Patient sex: F
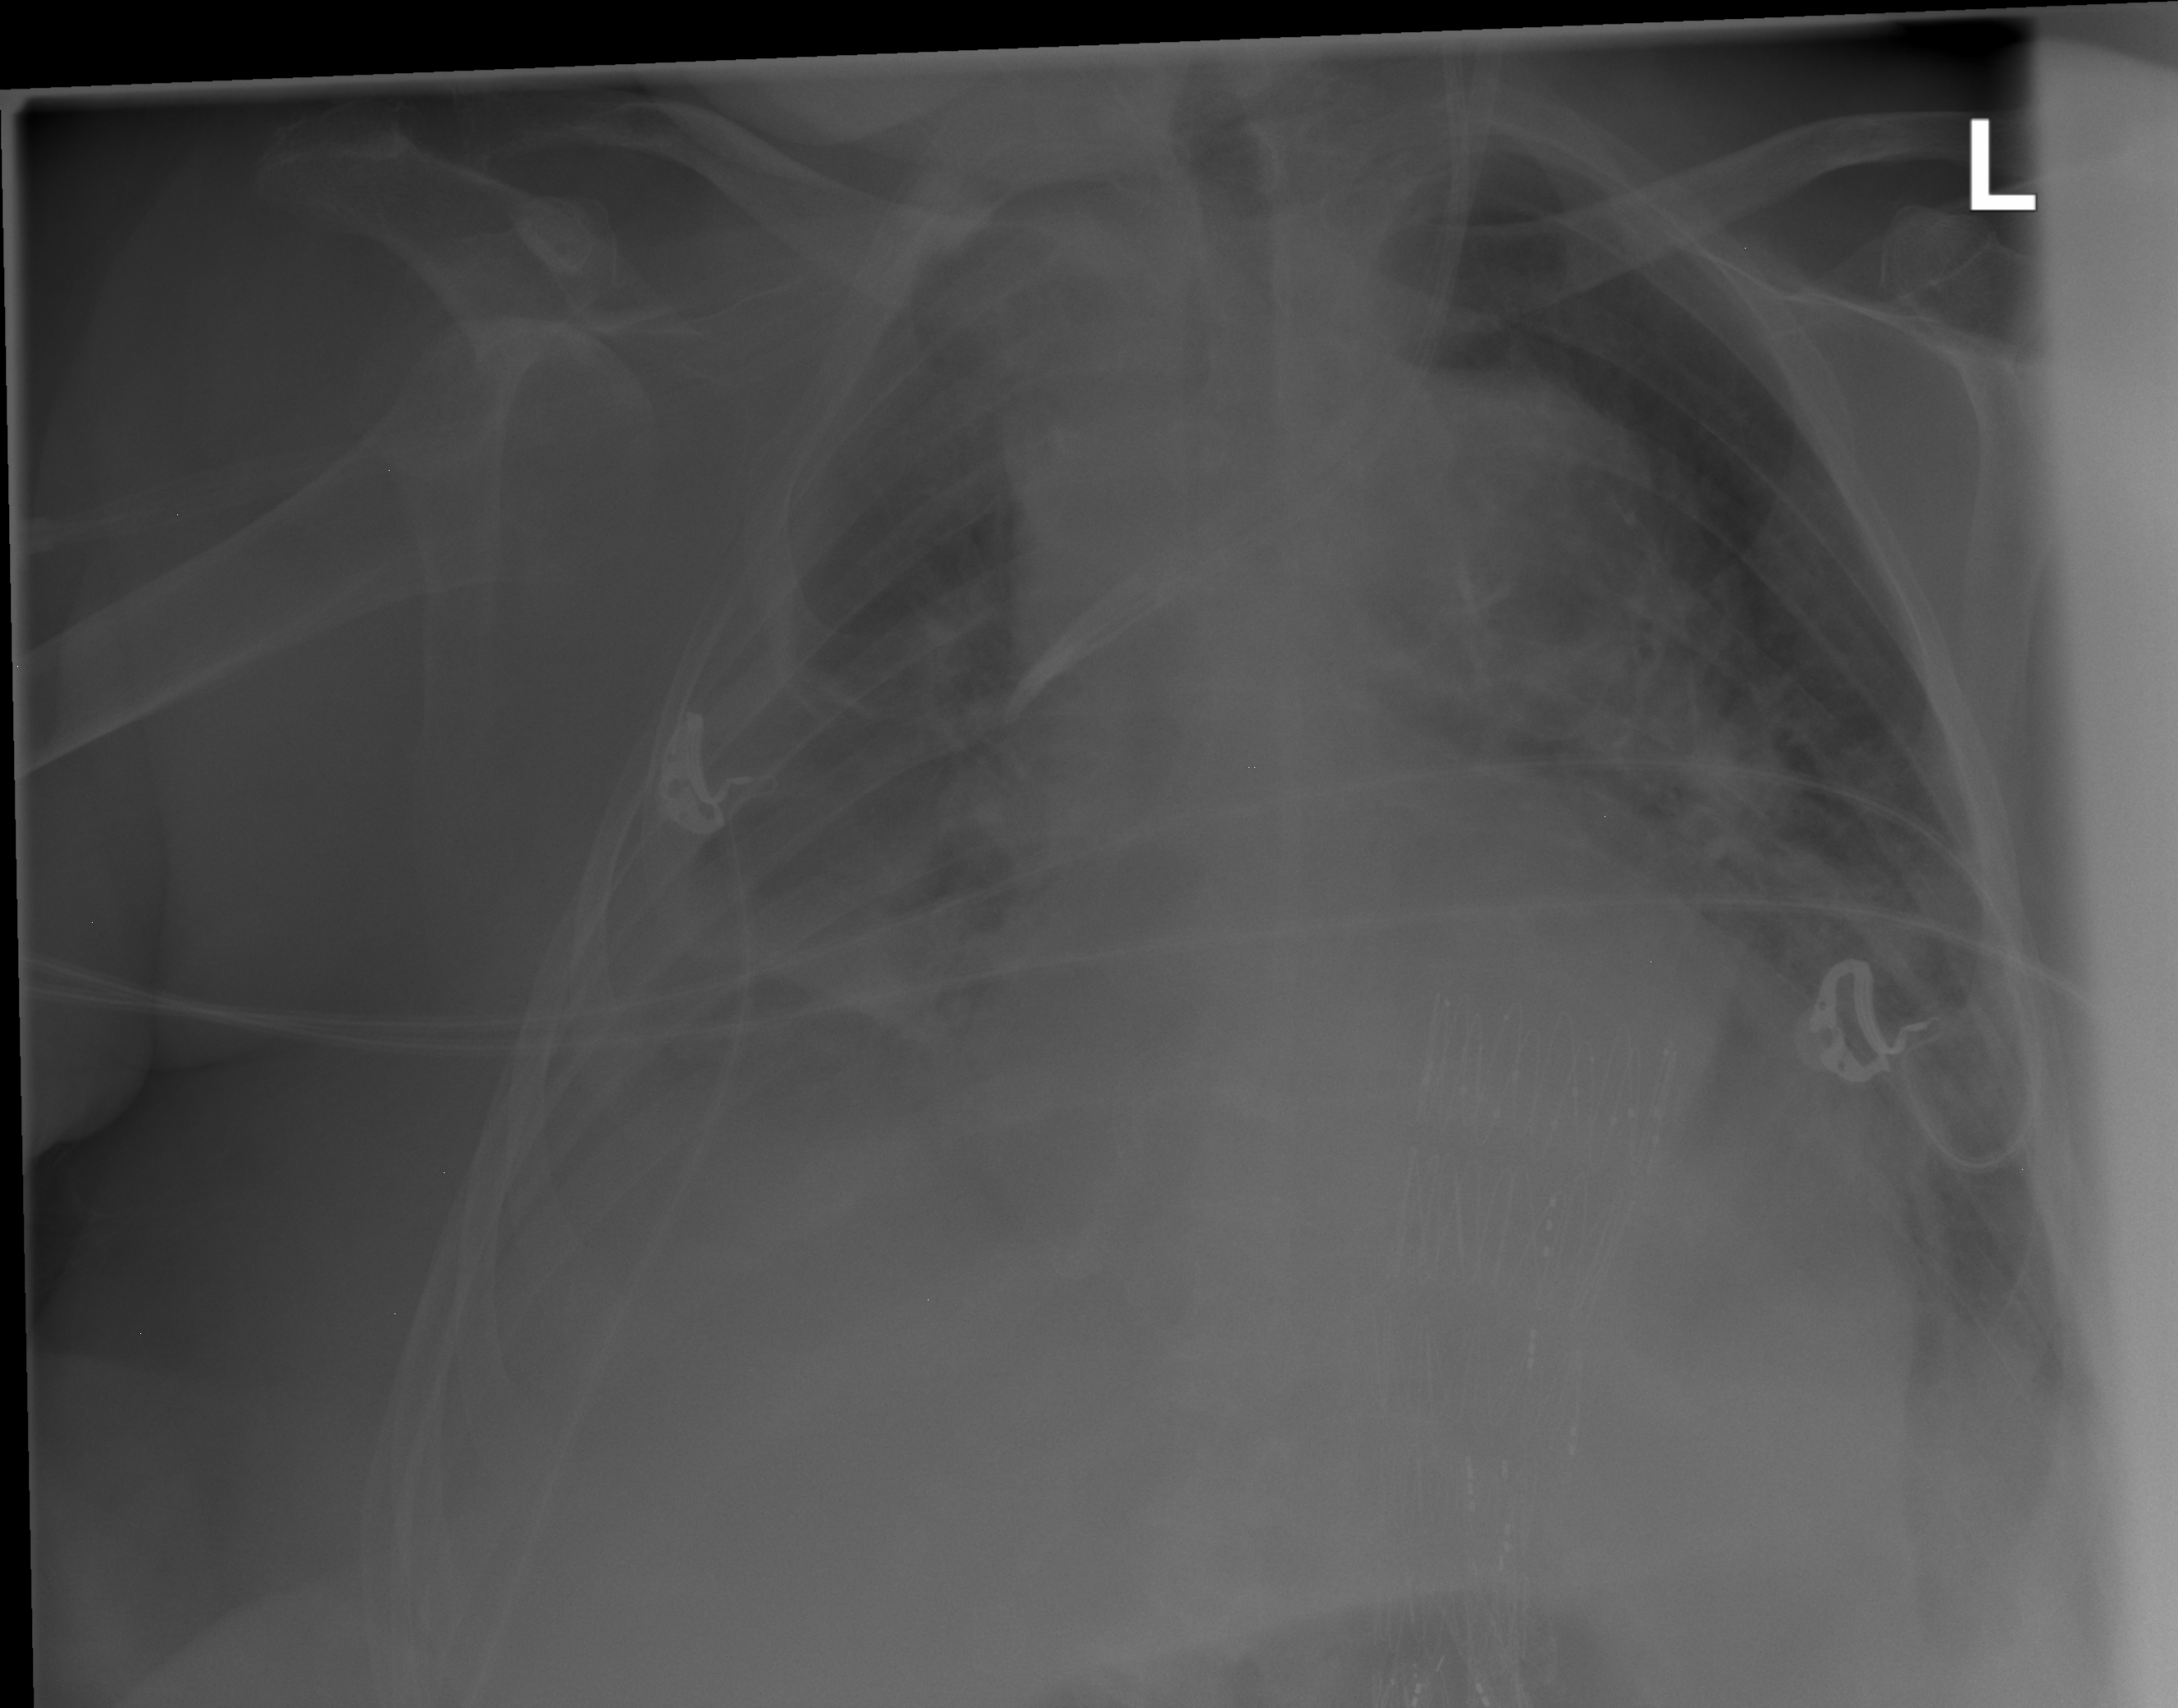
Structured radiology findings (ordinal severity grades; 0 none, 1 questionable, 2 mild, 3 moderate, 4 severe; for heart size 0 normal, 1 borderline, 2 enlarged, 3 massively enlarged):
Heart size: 2
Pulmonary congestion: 0
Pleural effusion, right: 2
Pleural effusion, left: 1
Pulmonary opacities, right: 1
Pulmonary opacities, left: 1
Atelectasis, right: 2
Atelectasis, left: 2